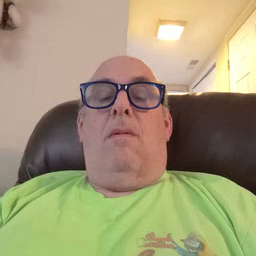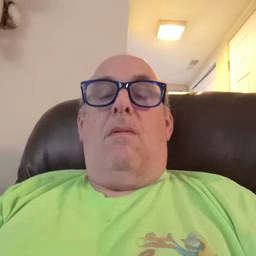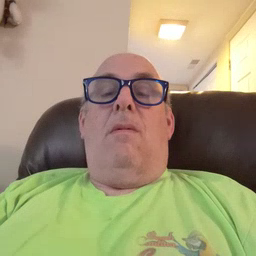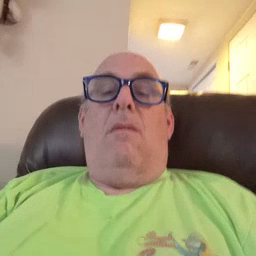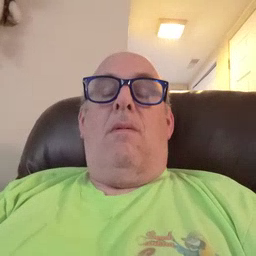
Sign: goose